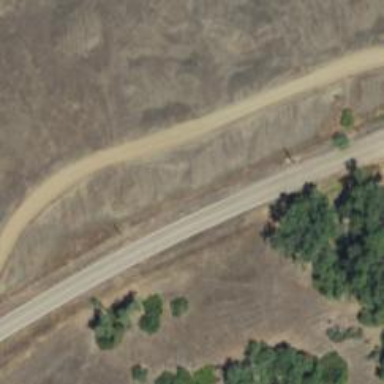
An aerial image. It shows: Service road.